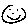
Label: smiley face